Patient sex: F
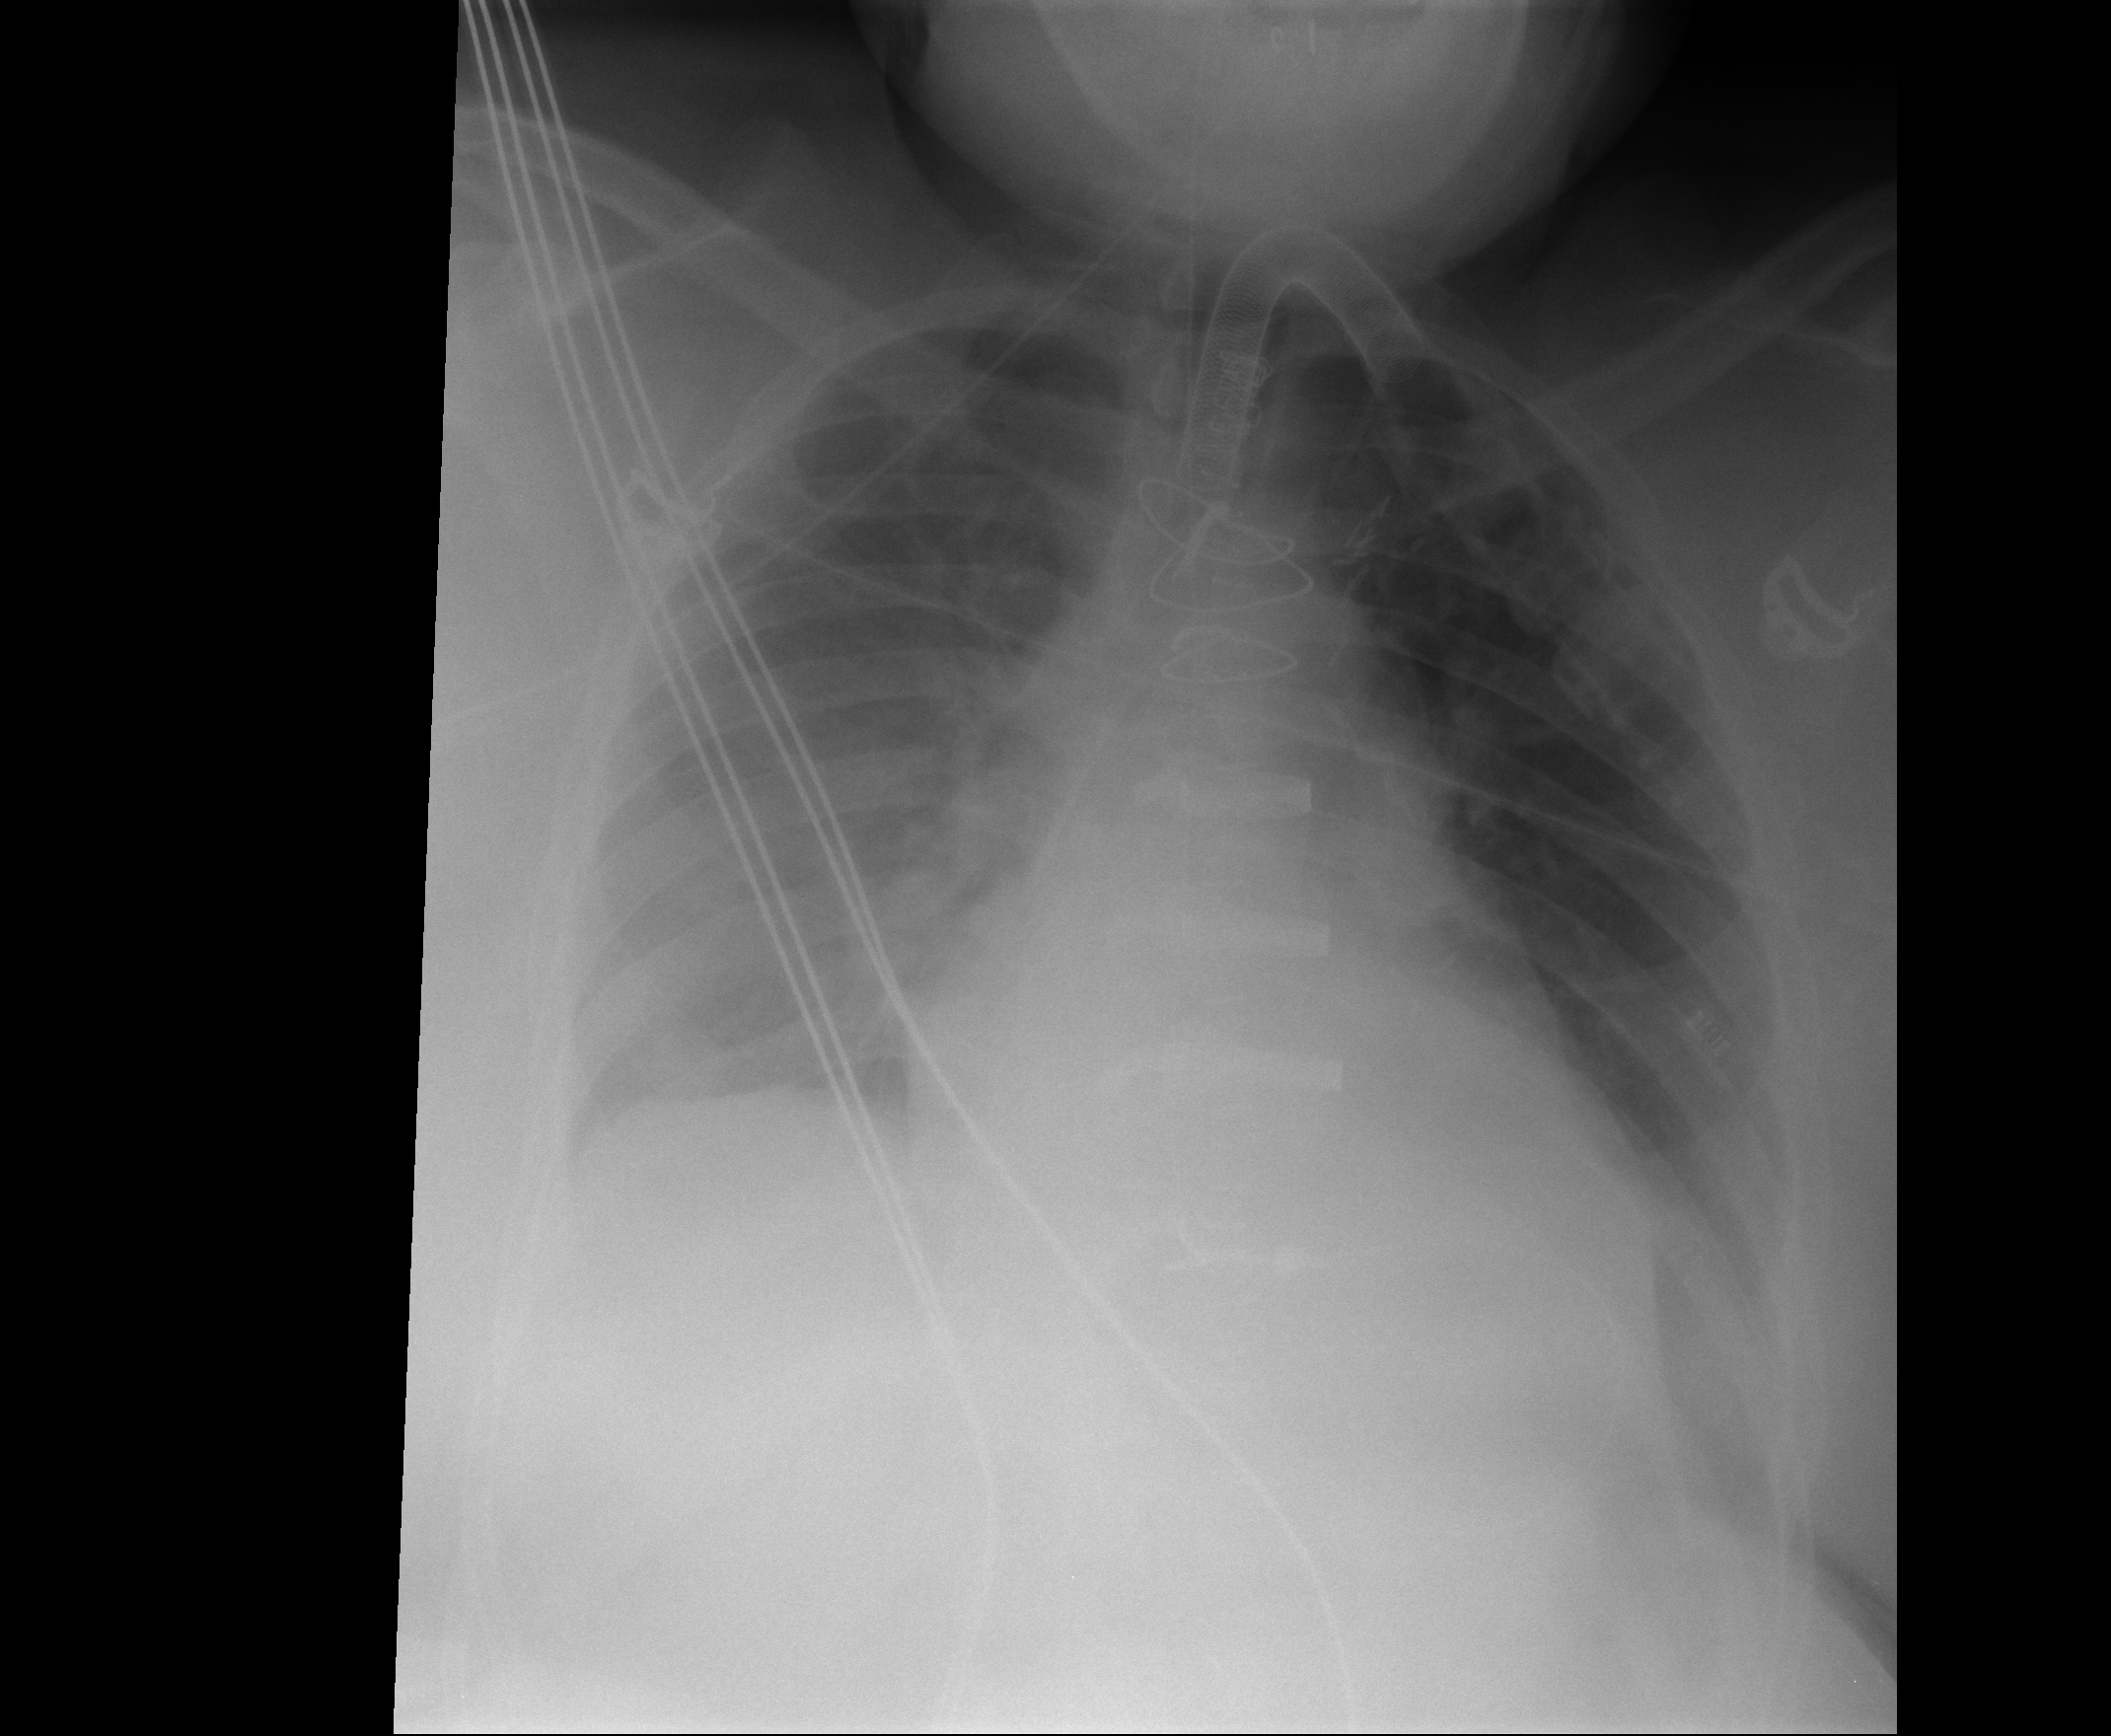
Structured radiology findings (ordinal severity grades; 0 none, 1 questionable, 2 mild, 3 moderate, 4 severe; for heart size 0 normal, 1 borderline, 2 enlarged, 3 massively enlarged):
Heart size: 1
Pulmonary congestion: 1
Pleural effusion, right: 2
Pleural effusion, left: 1
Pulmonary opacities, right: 0
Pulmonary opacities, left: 0
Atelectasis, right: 1
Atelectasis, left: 2